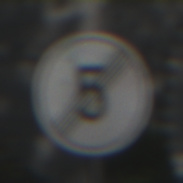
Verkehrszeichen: EndeGeschwindigkeit5
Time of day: Midday
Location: Outdoor (Suburban)
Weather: Clear
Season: NotSpecified
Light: Natural